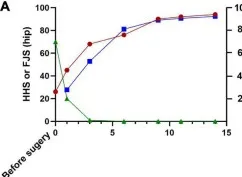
(A) Graph showing the HHS, FJS (hip) and VAS scores obtained preoperatively and at the 1-, 3-, 6-, 9-, 11-, and 14-month follow-ups.
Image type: chart (chart)